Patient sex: M
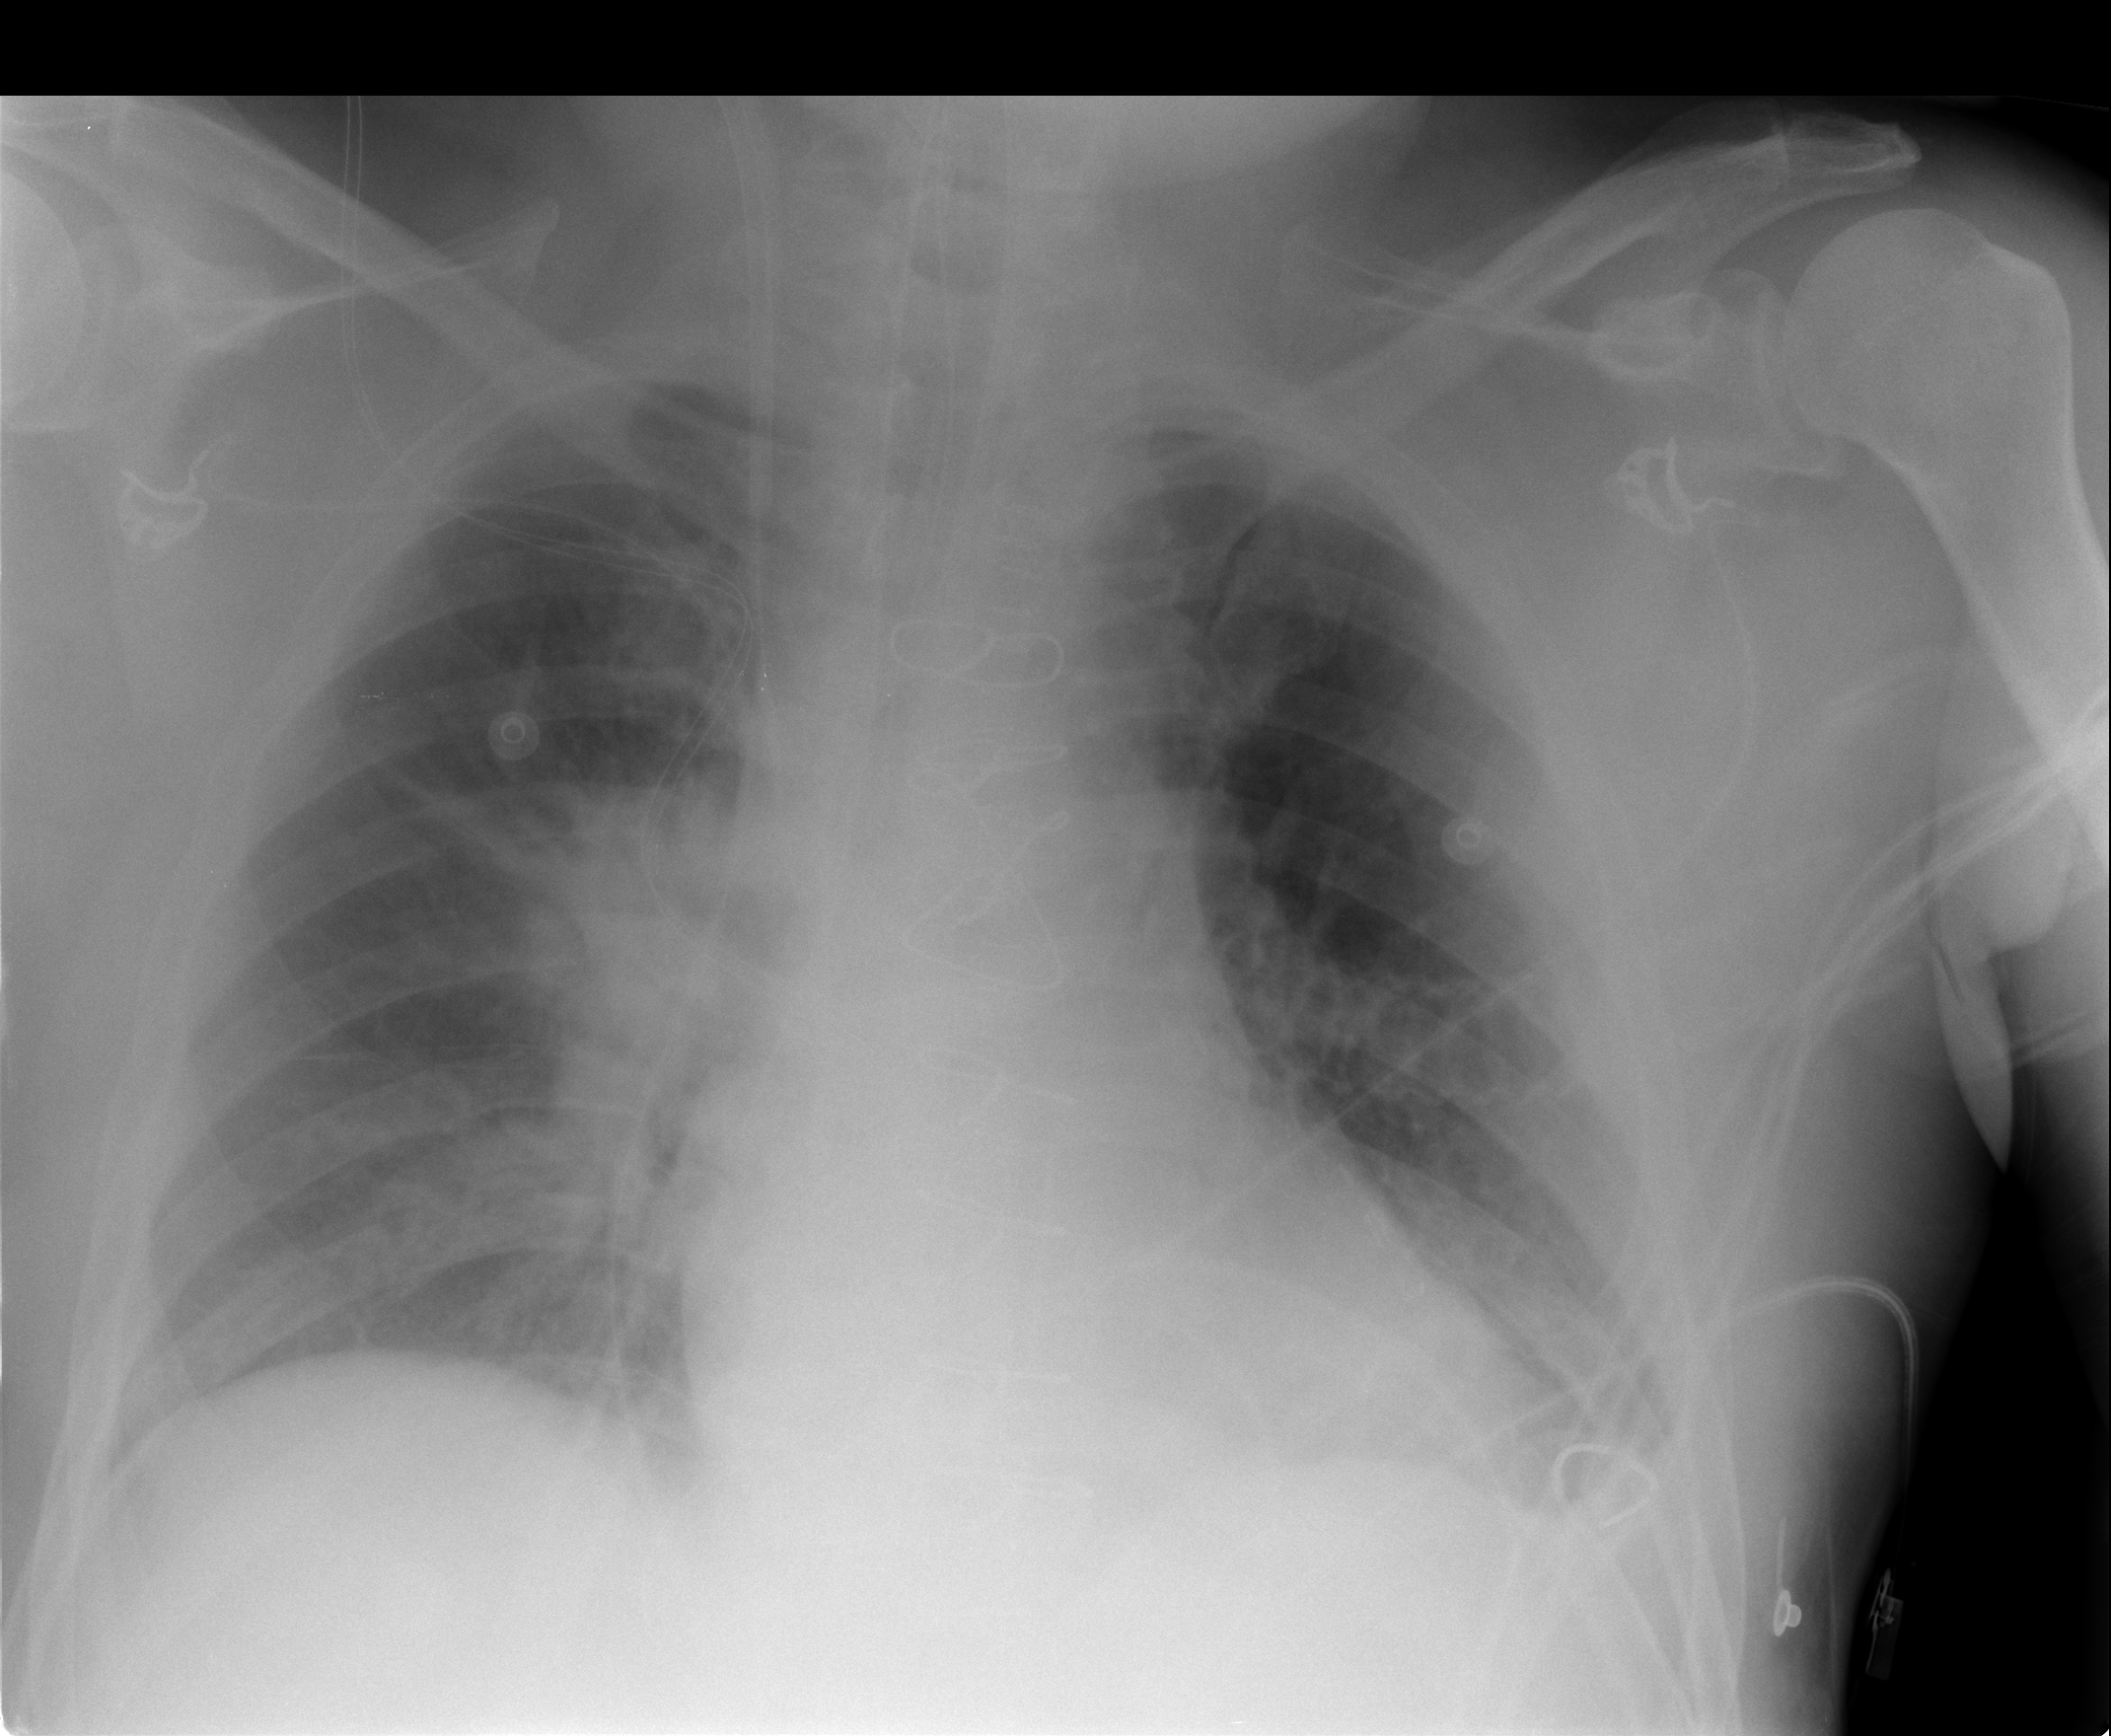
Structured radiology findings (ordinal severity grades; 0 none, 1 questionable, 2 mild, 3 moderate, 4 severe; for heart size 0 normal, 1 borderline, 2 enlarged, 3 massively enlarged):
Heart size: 0
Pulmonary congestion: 3
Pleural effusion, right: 0
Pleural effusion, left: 0
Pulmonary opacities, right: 0
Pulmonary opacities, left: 0
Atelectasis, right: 0
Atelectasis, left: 0